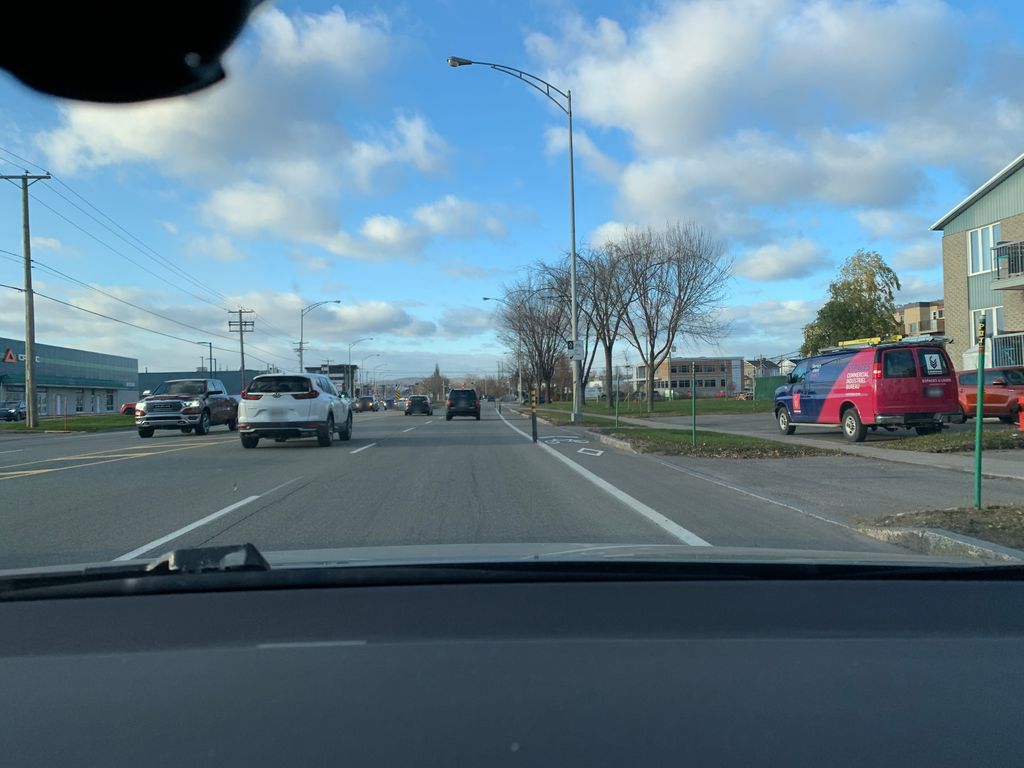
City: quebec_city